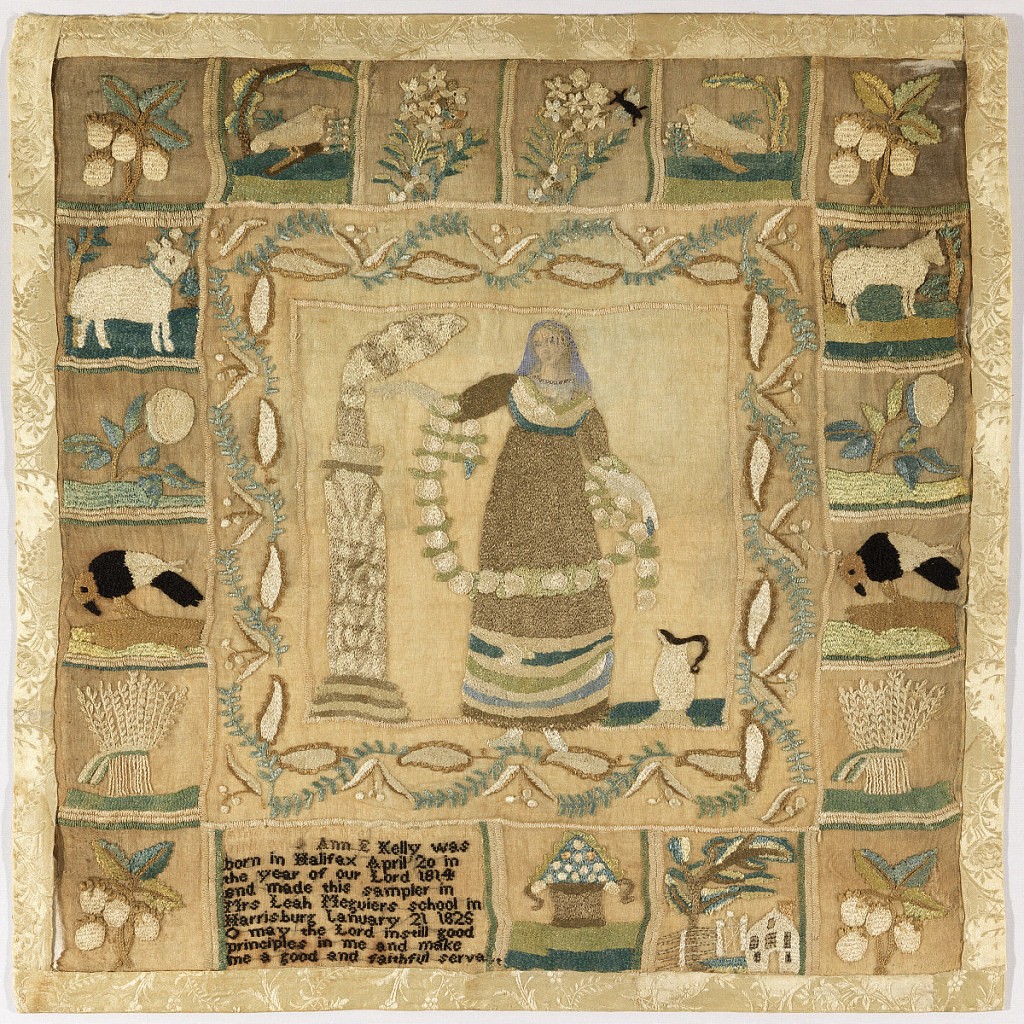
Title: Sampler
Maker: Ann E. Kelly, American, b. 1814
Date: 1825
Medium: silk embroidery, cotton foundation, painted paper Technique: embroidered in chain, buttonhole, satin, and cross stitches on plain weave foundation Label: embroidered in silk in buttonhole, satin and cross stitches on a cotton foundation
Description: Square sampler with a center field depicting a woman holding a long garland of flowers, flanked by a pedestal on the left and a pitcher on the right. The scene is surrounded by a border of leaf shapes, and a deep framing device of 19 squares, each containing a motif, some of which are repeated. The motifs including floral sprays, birds, fruit, sheep, and sheaves of wheat, are arranged symmetrically on the top and sides. At the bottom, the verse and inscription:

Ann E. Kelly was
born in Halifax April 20 in
the year of our Lord 1814
and made this sampler in
Mrs. Leah Meguier's school in
Harrisburg, January 21 1825
Oh May the Lord Instill Good
Principles in me and make
me a good and faithful servant